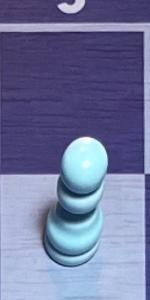
Label: Pawn_White